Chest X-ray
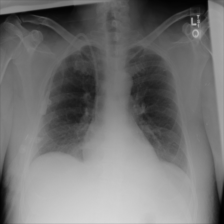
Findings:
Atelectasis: positive
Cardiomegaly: negative
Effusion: negative
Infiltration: negative
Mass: negative
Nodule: negative
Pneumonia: negative
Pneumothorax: negative
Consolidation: negative
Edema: negative
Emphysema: negative
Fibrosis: negative
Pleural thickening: negative
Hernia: negative